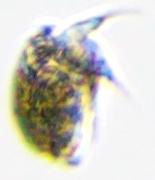
Label: Zooplankton